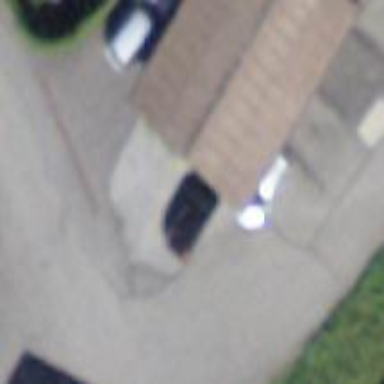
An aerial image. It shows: Garage.